Question: I found this project: i wan't to do a similar thing.
I want to know if there is an open source project (similar to this one).
And more details on how i can do this?
Thanks

here are the project:
<URL>
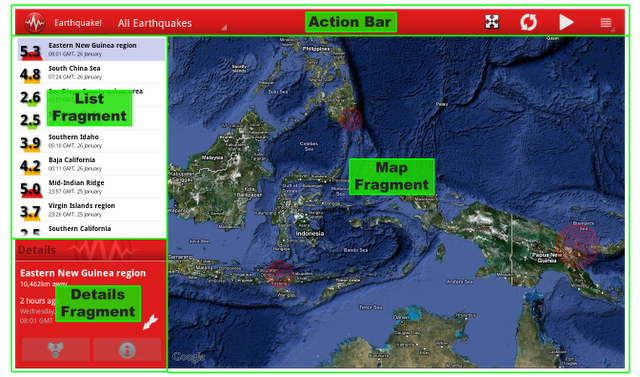
Answer: On the android developers site, there are several examples using 'Fragments'.
<URL>